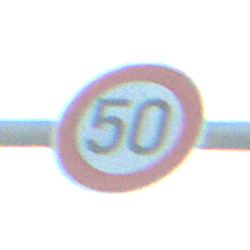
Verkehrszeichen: Geschwindigkeit50
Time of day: SunriseSunset
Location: Outdoor (RoadRail)
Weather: PartlyCloudy
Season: NotSpecified
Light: Natural